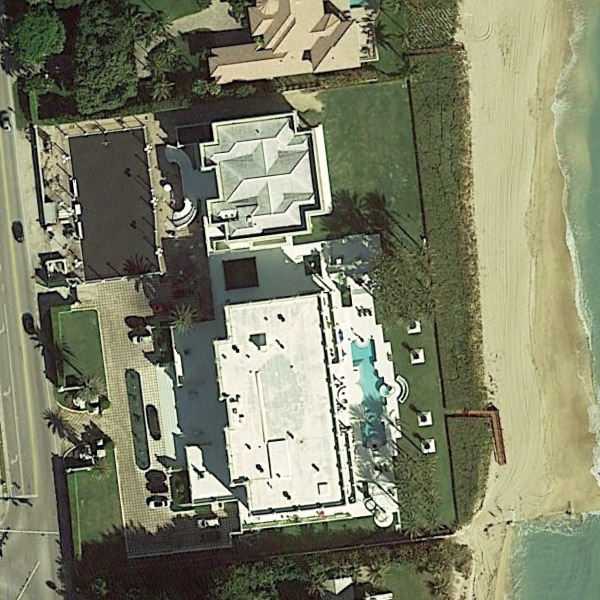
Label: Resort